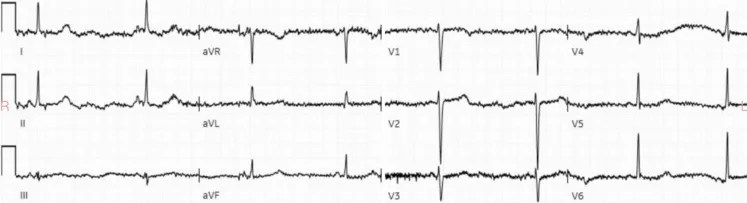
ECG on arrival showing sinus bradycardia.
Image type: electrography (ekg)